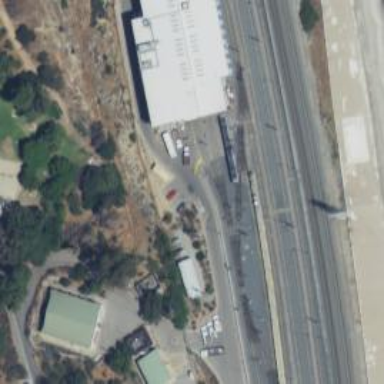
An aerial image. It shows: Light rail service yard with electrified contact lines.